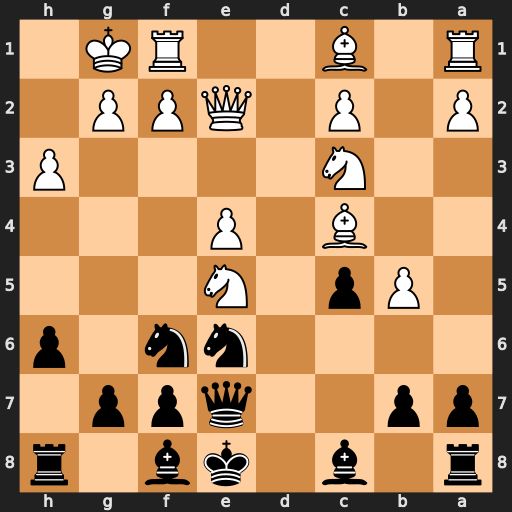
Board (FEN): r1b1kb1r/pp2qpp1/4nn1p/1Pp1N3/2B1P3/2N4P/P1P1QPP1/R1B2RK1
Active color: b
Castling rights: kq
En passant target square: -
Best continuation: Nd4 Qd1 Qxe5